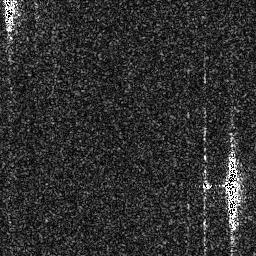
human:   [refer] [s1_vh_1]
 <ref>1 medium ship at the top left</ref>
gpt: <box>[[0, 0, 7, 12, 0]]</box>